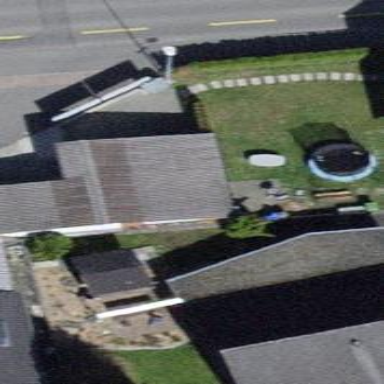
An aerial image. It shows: Building with tile roof.